Interaction volume radius: 5 \u00c5
Interaction volume height: 35 \u00c5
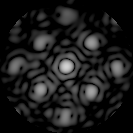
Disorder parameter: 0.2888